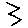
Label: zigzag